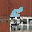
Label: 5